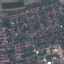
Label: Residential